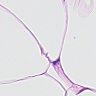
Metastatic tissue present: no